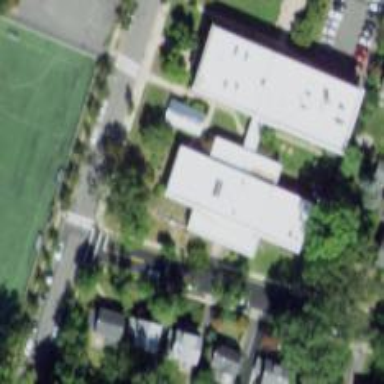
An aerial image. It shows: School building.